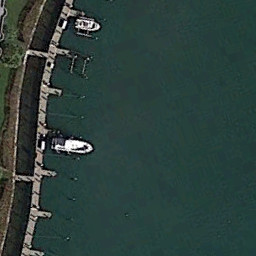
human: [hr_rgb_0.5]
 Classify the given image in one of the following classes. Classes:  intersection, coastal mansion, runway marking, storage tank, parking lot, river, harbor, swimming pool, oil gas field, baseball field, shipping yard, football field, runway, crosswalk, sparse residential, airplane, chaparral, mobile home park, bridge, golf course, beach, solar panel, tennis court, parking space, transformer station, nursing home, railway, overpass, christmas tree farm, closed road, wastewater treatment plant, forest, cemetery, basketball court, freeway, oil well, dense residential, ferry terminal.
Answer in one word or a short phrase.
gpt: ferry terminal